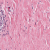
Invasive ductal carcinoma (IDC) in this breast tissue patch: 0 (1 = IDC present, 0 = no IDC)